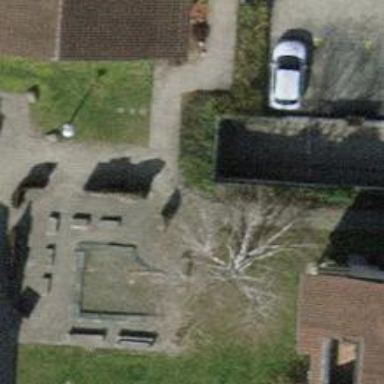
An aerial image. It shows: Driveway made of paving stones.